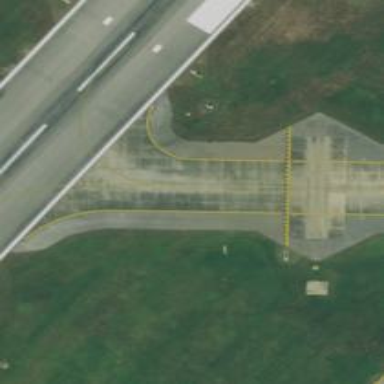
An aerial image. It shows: Taxiway at the airport with asphalt surface.